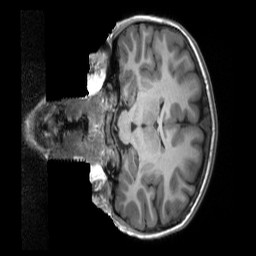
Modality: T1w
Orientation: coronal
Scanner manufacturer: siemens
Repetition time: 2.3 s
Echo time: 0.00229 s